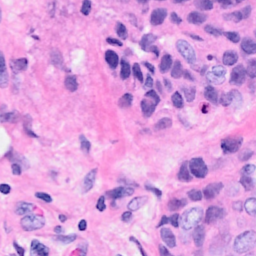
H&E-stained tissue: Breast